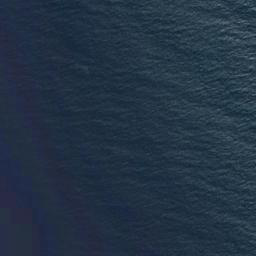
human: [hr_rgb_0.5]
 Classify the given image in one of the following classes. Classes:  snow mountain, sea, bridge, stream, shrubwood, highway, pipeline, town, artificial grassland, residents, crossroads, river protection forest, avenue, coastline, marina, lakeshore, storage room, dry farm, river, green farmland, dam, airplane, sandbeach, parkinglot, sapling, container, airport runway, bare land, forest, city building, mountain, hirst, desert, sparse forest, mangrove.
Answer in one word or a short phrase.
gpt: sea